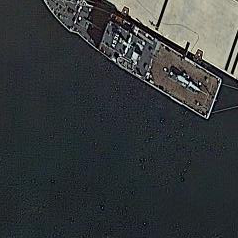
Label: combat